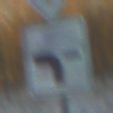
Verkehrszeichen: VerlaufVorfahrtsstrasse6
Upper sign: Vorfahrtsstrasse
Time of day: SunriseSunset
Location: Outdoor (Nature)
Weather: Clear
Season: Winter
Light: Natural